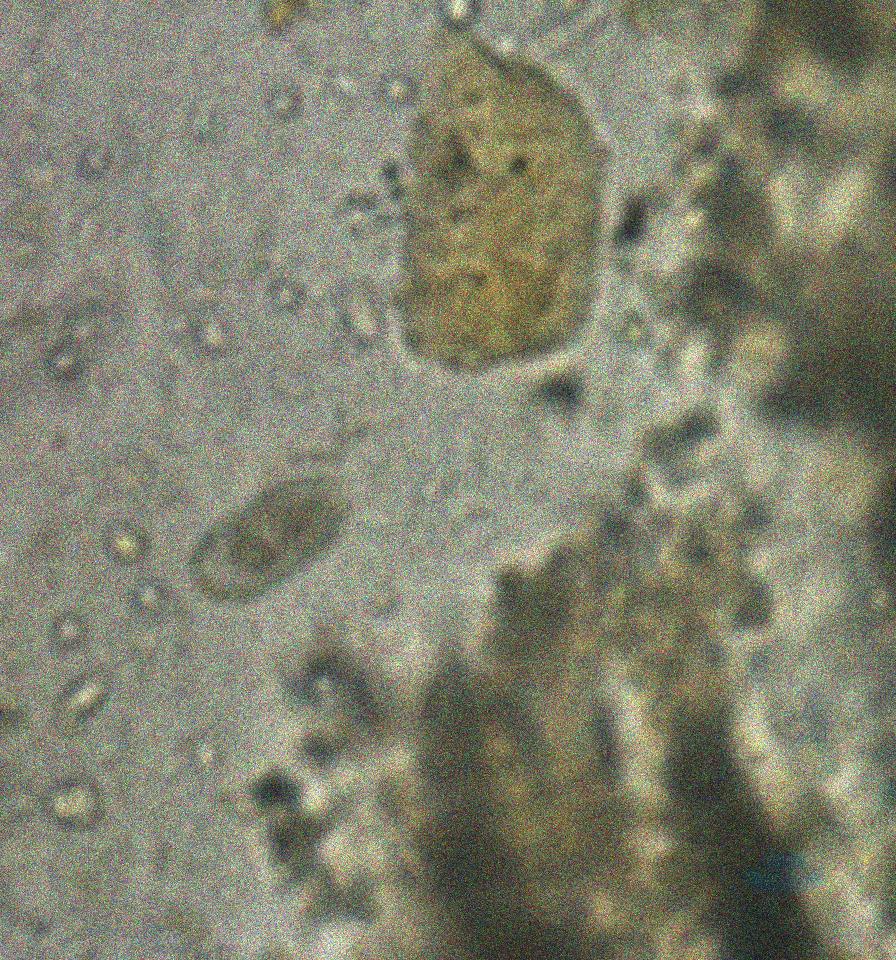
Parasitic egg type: Capillaria philippinensis